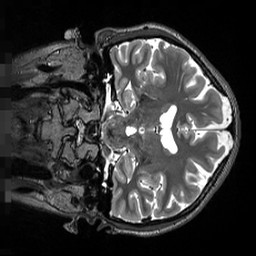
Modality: T2w
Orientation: coronal
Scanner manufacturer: siemens
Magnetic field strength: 3 T
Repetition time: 3.2 s
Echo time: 0.564 s